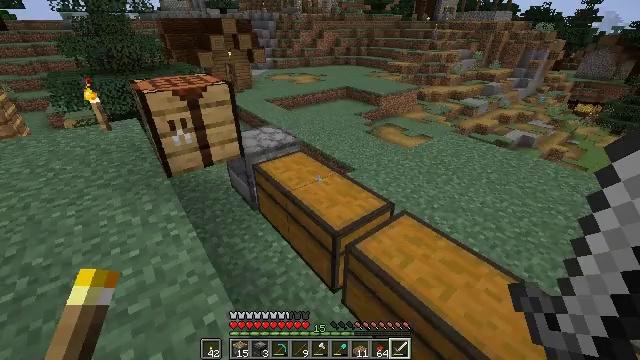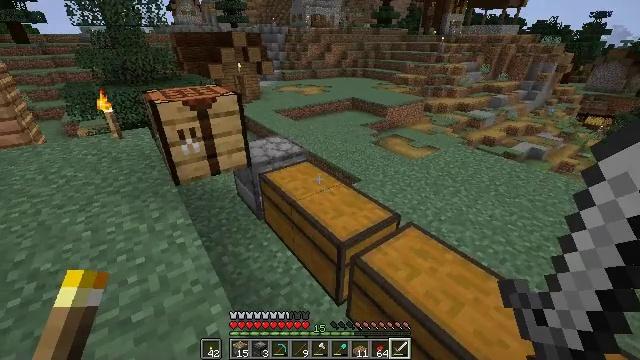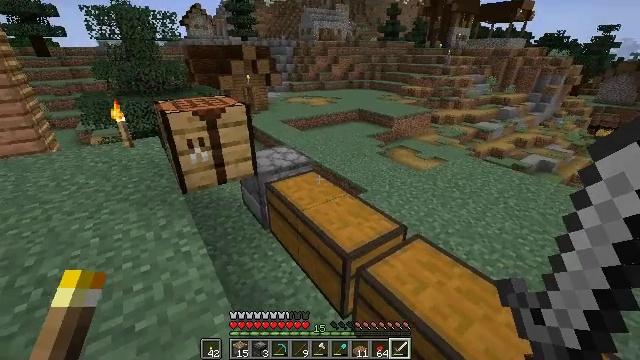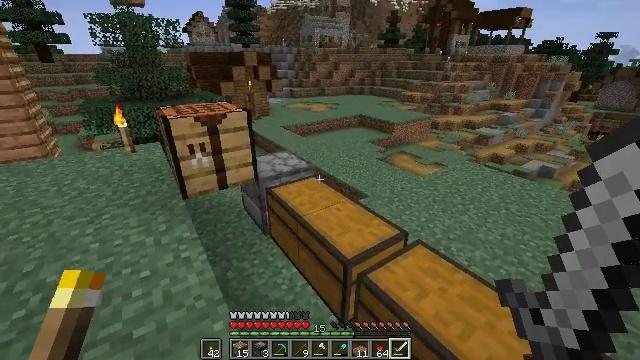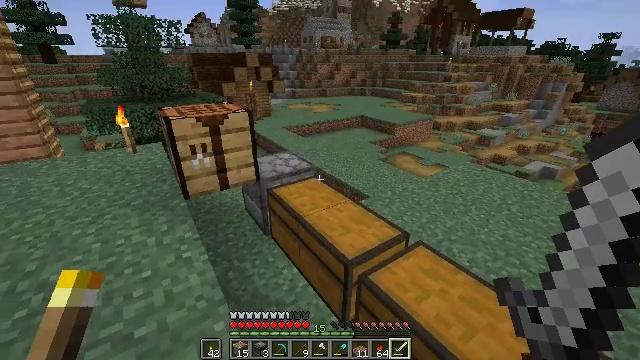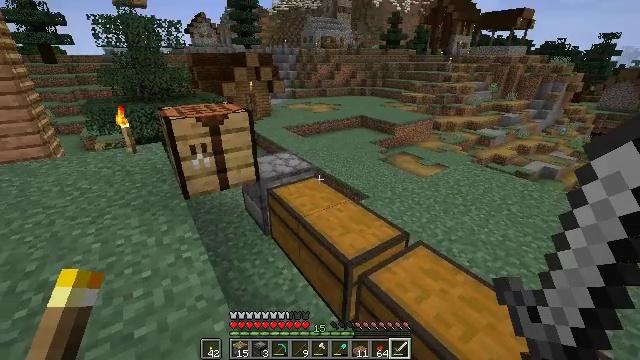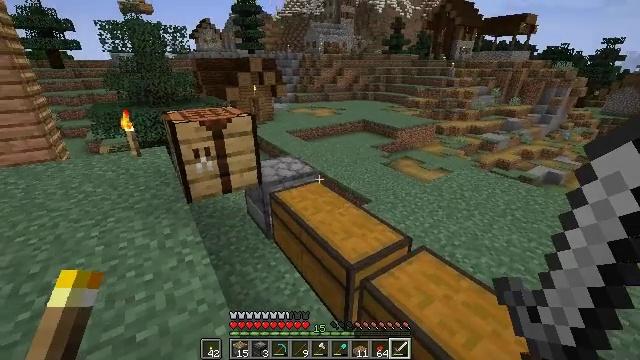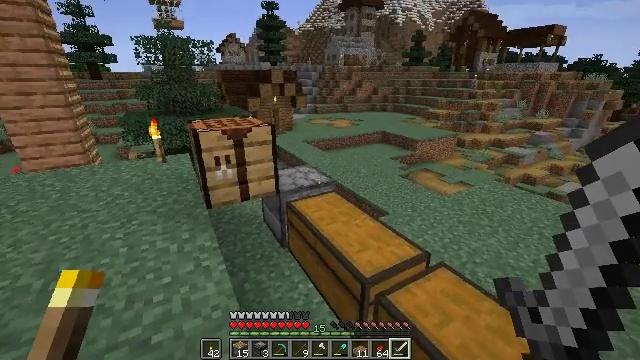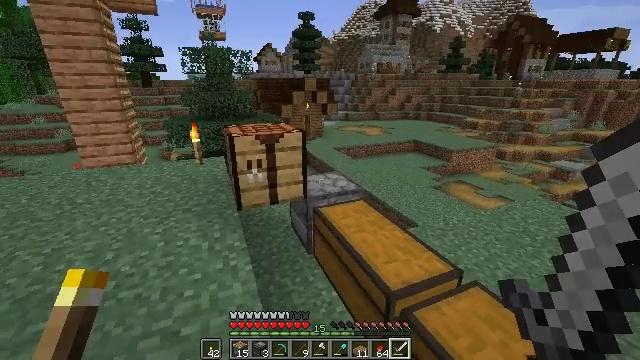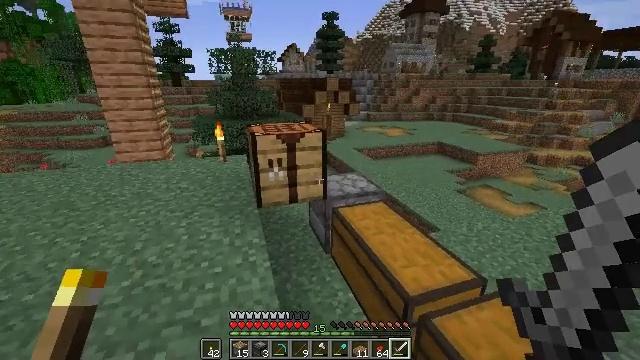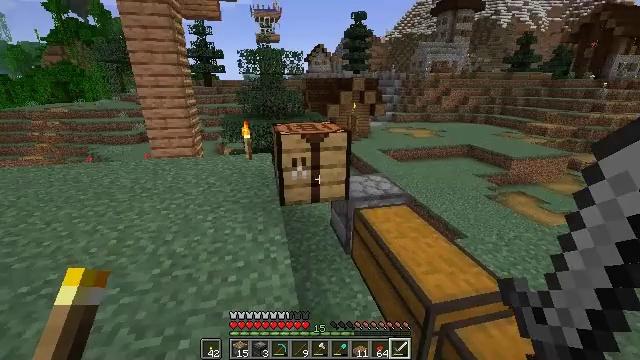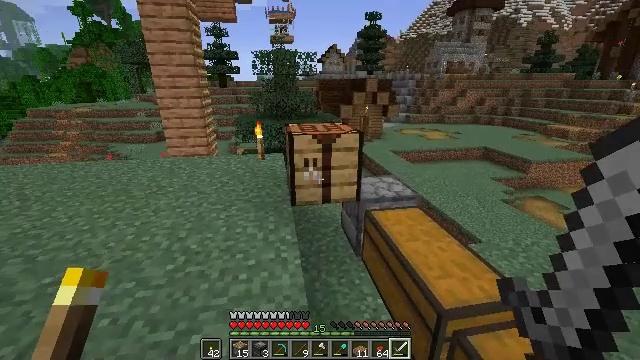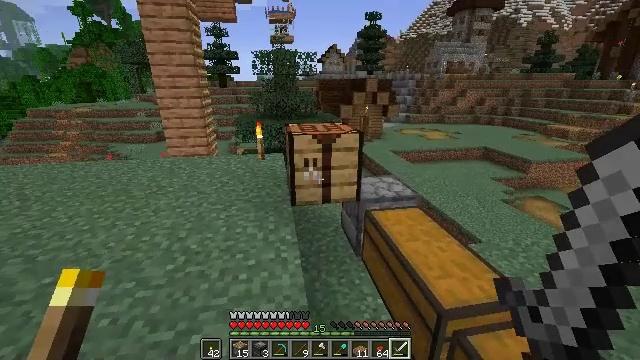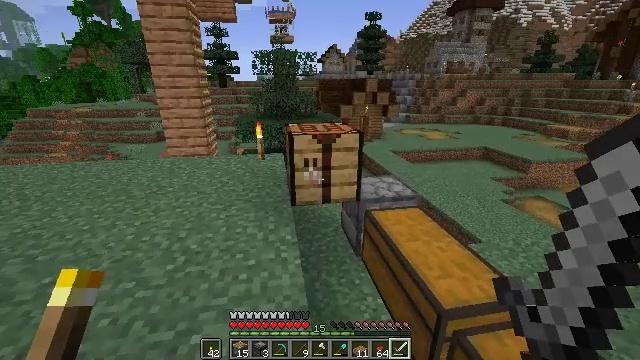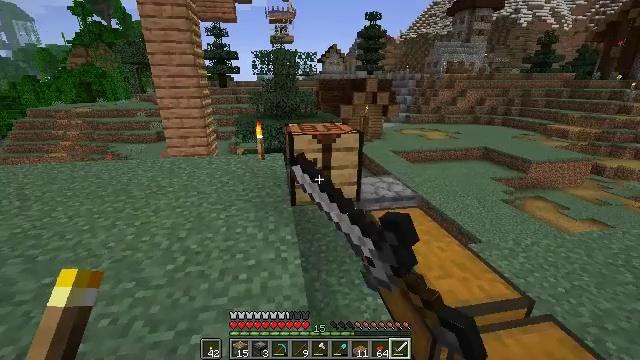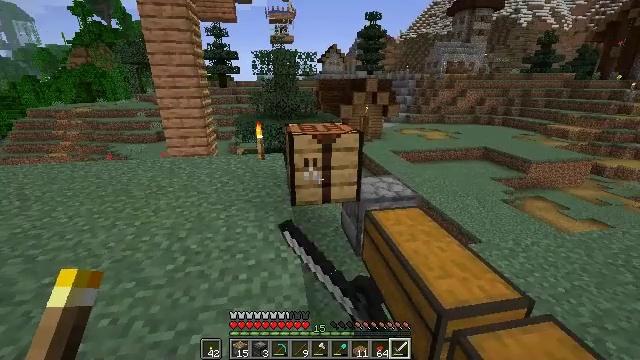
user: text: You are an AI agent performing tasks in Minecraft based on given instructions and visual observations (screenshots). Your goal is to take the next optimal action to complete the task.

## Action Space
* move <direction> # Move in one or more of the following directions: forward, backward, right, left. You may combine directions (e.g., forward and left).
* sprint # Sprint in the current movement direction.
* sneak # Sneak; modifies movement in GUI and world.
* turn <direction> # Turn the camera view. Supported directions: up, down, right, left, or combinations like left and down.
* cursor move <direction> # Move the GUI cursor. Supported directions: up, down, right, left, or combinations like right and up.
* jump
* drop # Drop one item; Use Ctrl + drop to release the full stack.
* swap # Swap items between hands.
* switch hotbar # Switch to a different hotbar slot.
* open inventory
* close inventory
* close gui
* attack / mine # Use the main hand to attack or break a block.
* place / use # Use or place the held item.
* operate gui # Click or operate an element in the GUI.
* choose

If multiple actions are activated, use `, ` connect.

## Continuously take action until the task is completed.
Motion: motion action
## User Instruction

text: Craft a jungle fence.
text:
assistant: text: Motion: turn left and up
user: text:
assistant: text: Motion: turn left and up
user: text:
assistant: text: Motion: turn up
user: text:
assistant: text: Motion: no_op
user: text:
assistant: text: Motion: no_op
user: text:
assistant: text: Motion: no_op
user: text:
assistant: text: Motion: turn left and up
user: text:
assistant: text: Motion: turn left and up
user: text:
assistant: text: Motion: turn left
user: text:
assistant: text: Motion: turn left
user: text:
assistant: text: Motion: turn left
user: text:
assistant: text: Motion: no_op
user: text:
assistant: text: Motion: use / place
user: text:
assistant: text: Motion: use / place
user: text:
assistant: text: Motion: use / place
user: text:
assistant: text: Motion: use / place
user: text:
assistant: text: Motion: no_op
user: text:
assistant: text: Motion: open gui
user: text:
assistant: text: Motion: no_op
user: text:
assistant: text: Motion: no_op
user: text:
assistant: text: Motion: no_op
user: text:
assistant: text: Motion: no_op
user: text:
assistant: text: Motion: cursor move left
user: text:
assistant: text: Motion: cursor move left and up
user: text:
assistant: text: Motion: cursor move left and up
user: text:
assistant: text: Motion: no_op
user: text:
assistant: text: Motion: no_op
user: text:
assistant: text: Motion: no_op
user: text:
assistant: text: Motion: no_op
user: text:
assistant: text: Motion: cursor move up